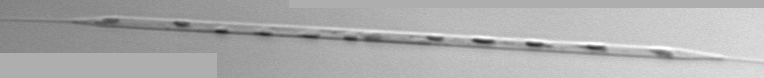
Label: Rhizosolenia